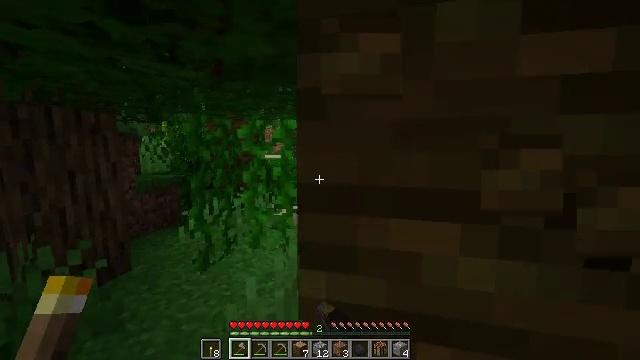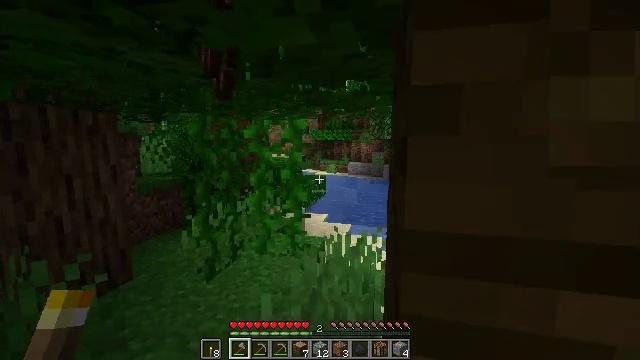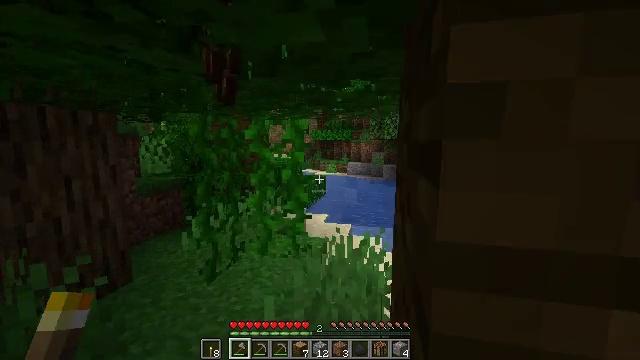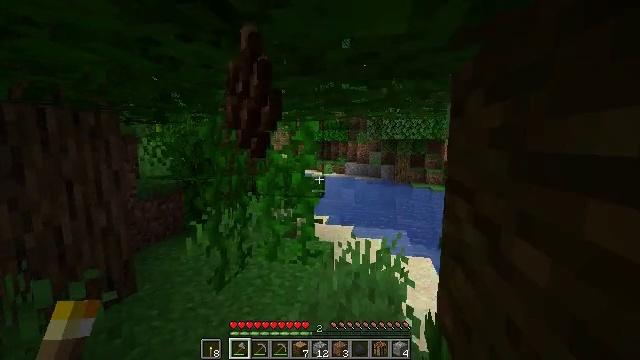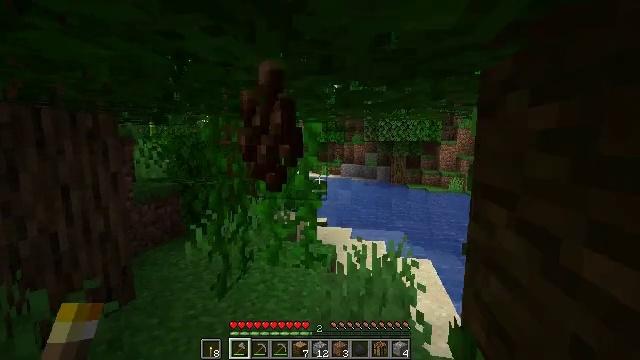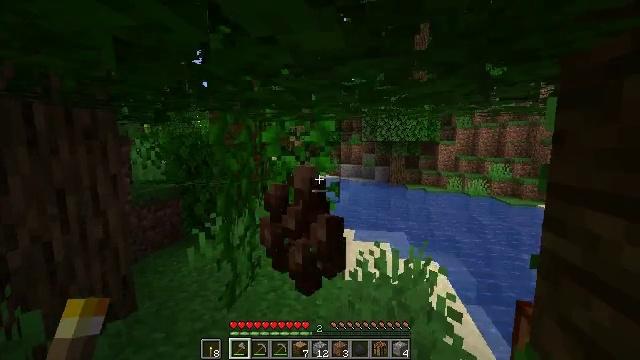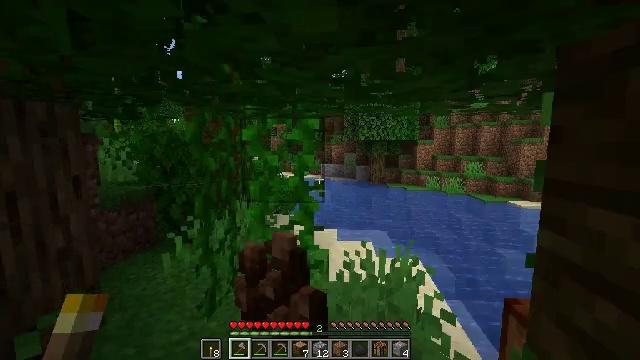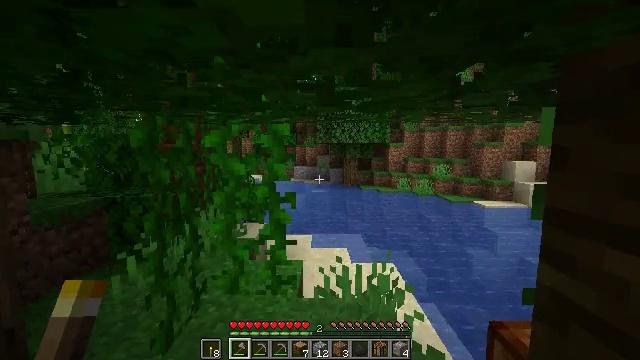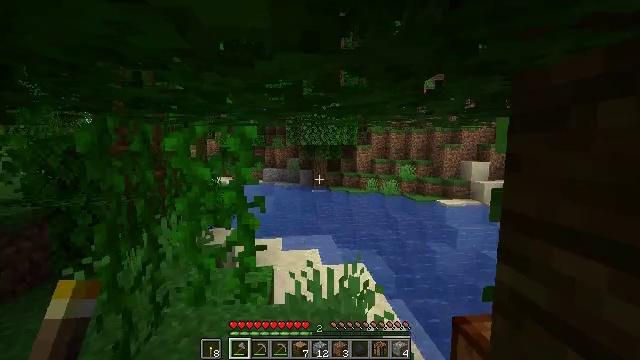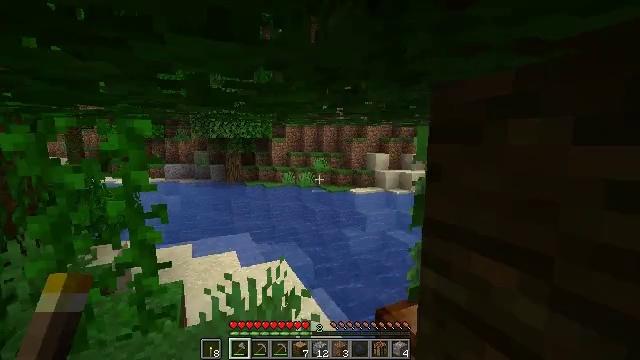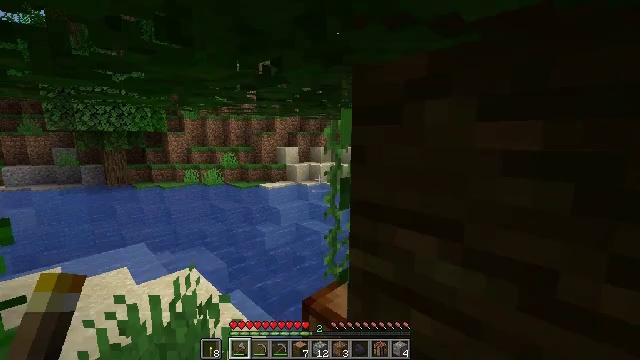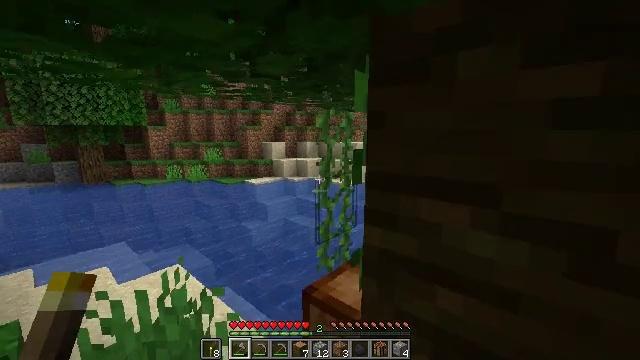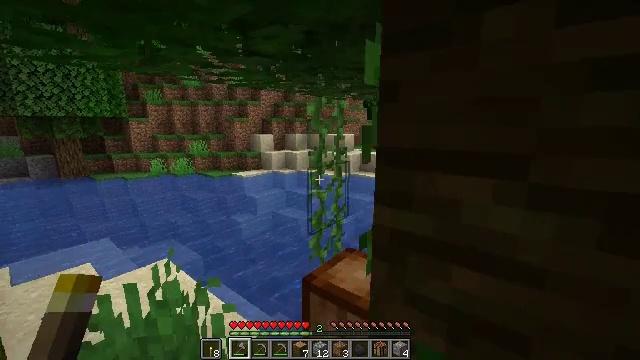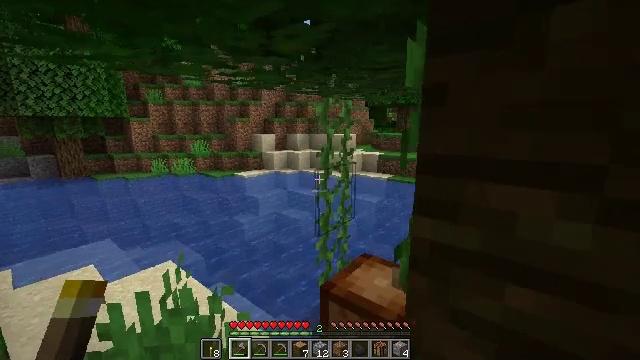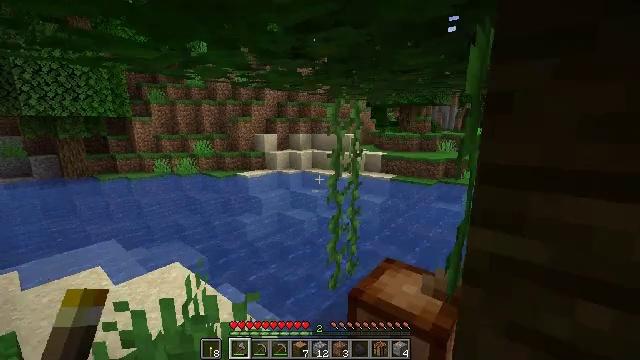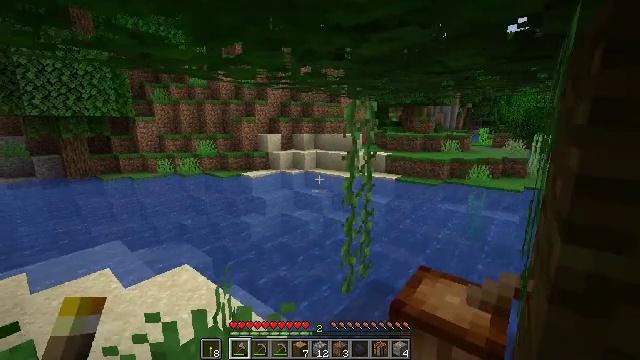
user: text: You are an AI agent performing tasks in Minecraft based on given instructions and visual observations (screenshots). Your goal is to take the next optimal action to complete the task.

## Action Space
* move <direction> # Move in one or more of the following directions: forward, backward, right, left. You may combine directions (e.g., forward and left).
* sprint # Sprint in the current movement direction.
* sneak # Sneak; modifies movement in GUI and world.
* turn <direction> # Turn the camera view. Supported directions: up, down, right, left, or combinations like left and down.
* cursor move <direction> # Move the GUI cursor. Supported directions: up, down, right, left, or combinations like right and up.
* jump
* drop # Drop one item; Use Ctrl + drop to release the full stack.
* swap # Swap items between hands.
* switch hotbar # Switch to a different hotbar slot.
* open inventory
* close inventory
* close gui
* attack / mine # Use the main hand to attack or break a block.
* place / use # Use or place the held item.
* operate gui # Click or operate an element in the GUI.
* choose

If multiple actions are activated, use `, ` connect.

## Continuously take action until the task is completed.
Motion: motion action
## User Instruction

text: Collect cocoa beans.
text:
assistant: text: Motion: move forward and move left, attack / mine
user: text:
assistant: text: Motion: move forward and move left, attack / mine
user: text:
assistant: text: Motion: move forward and move left, turn right, attack / mine
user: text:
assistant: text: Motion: move forward and move left, turn right, attack / mine
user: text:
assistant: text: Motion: move forward and move left, turn right, attack / mine
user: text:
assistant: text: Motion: move forward and move left, turn right
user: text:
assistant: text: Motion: move forward and move left, turn right
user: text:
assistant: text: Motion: move forward and move left, turn right
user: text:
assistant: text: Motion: move forward and move left, turn right and down
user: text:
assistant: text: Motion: move forward and move left, turn right and down
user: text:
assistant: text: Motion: turn right
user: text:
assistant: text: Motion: turn right and down
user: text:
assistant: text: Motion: move left
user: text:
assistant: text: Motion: move left
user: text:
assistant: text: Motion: move forward and move left
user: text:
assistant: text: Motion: move forward and move left, turn right and down
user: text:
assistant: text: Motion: move forward and move left, turn right and down
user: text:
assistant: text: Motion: move left, turn right and down
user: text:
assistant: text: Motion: move left, turn right and down
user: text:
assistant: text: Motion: turn right and down
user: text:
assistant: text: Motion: turn right, attack / mine
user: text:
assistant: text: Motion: turn right, attack / mine
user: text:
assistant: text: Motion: turn right, attack / mine
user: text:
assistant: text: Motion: attack / mine
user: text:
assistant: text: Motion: attack / mine
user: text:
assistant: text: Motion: attack / mine
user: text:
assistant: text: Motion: attack / mine